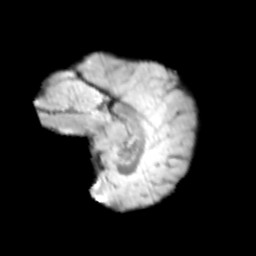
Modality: T2w
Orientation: sagittal
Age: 12
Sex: female
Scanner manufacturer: siemens
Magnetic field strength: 3 T
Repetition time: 3.8 s
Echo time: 0.07 s